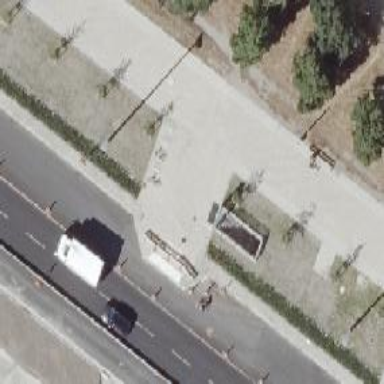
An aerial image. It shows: Subway entrance for railway system.